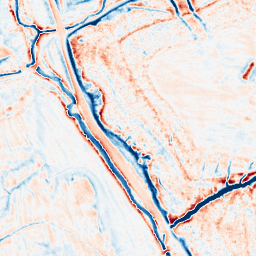
Category: edge_preserving
Decomposition family: anisotropic_diffusion
Decomposition parameters: iterations: 50
kappa: 30
gamma: 0.1
Upsampling method: cubic_mitchell
Upsampling parameters: scale: 8
Upsampling scale: 8